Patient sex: M
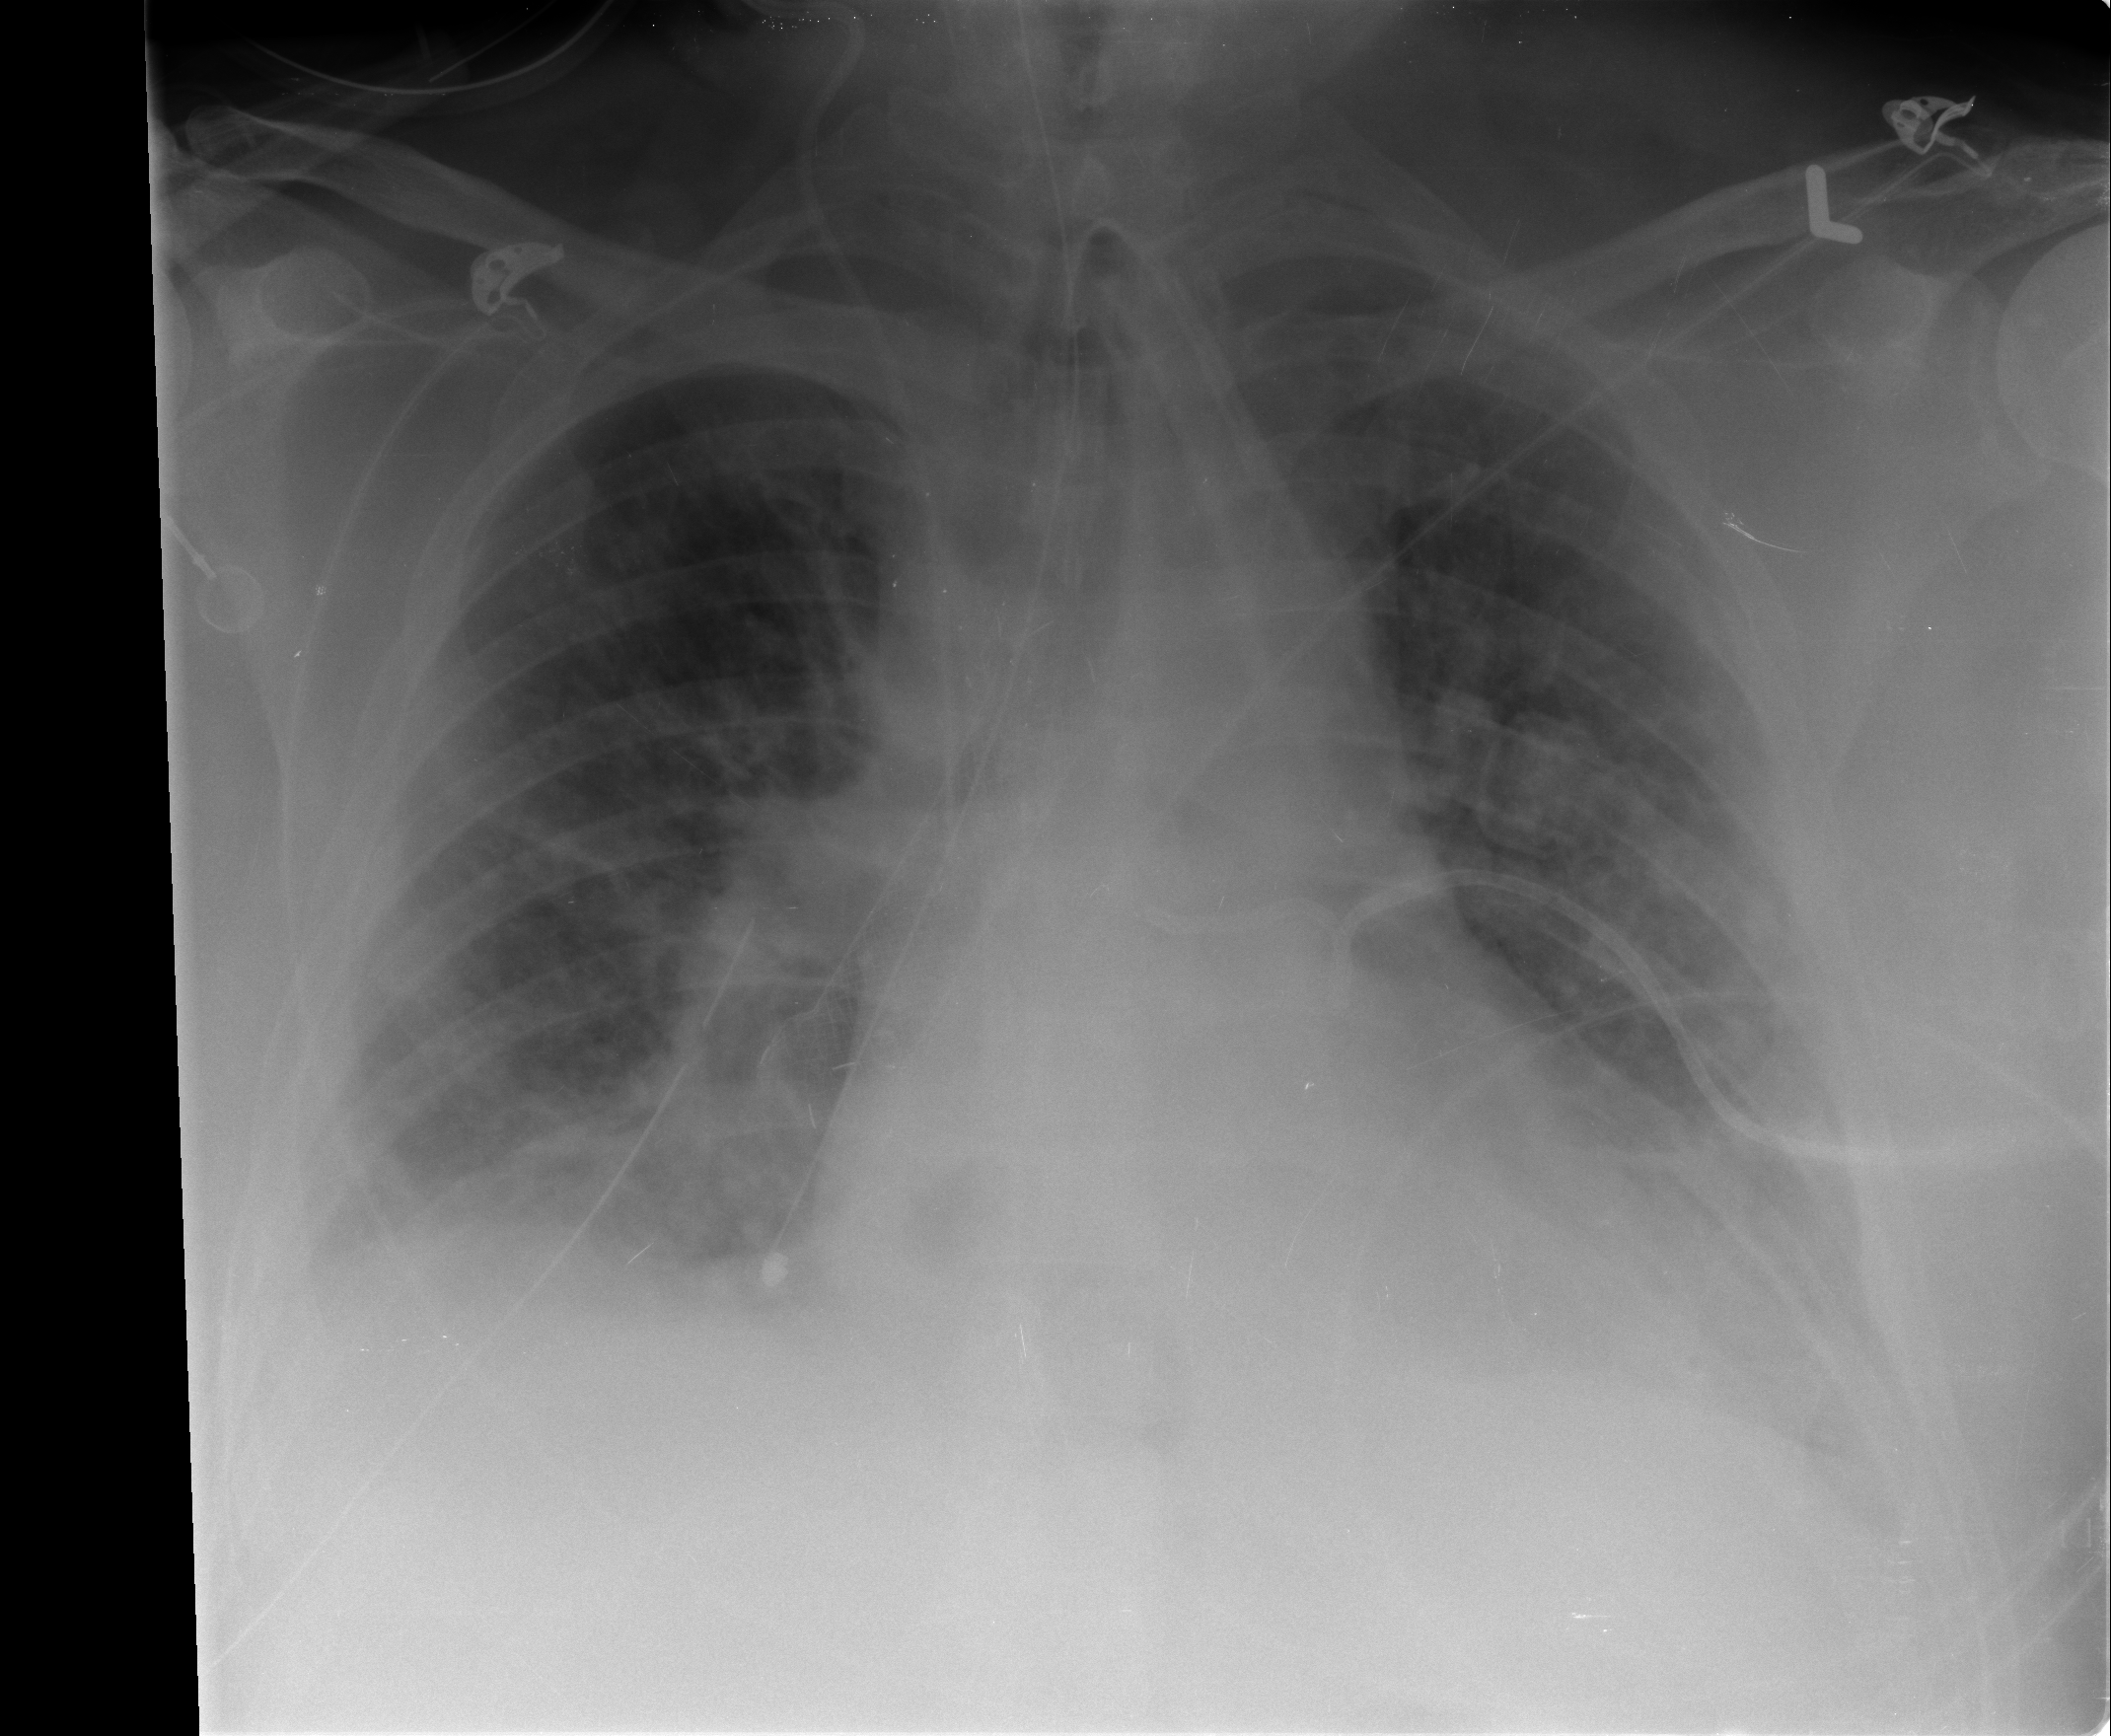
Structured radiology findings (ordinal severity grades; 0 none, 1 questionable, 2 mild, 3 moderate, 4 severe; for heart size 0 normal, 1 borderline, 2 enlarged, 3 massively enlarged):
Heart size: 2
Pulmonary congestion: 2
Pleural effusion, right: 2
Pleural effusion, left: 2
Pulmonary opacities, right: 2
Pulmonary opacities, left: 2
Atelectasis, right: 2
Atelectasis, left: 2